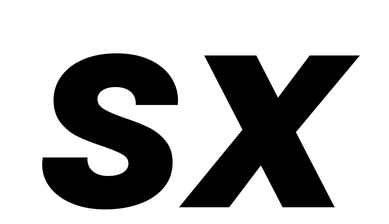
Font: Poppins-BoldItalic